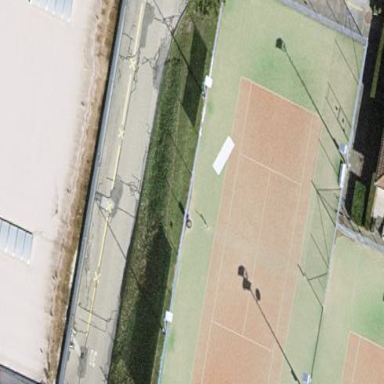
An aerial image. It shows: Tennis court on pitch.